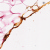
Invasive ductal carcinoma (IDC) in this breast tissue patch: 0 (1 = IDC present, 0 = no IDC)